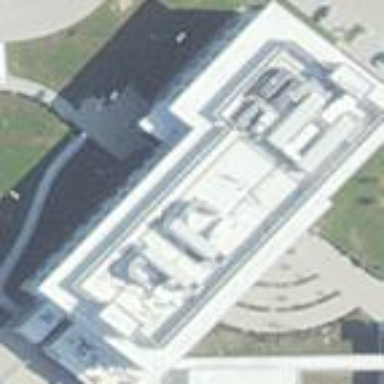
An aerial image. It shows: Office building.